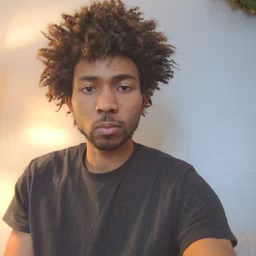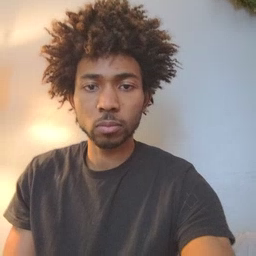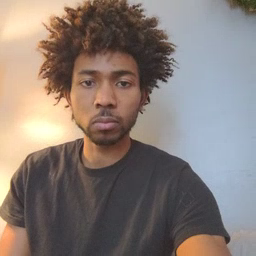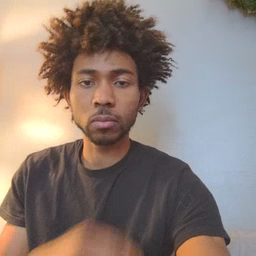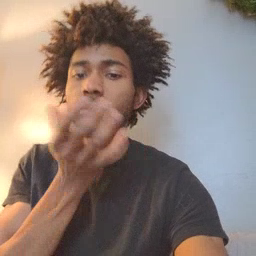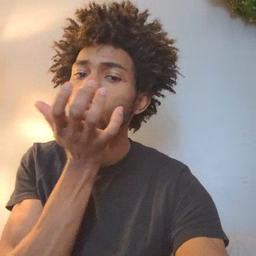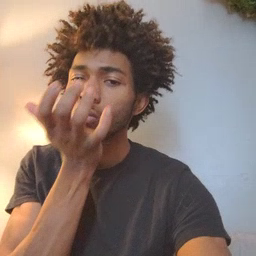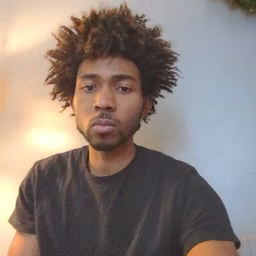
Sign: grass